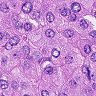
Metastatic tissue present: yes